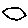
Label: hexagon